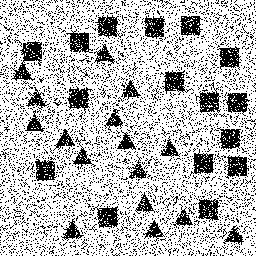
Squares: 16
Triangles: 16
Stars: 0
Total shapes: 32